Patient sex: M
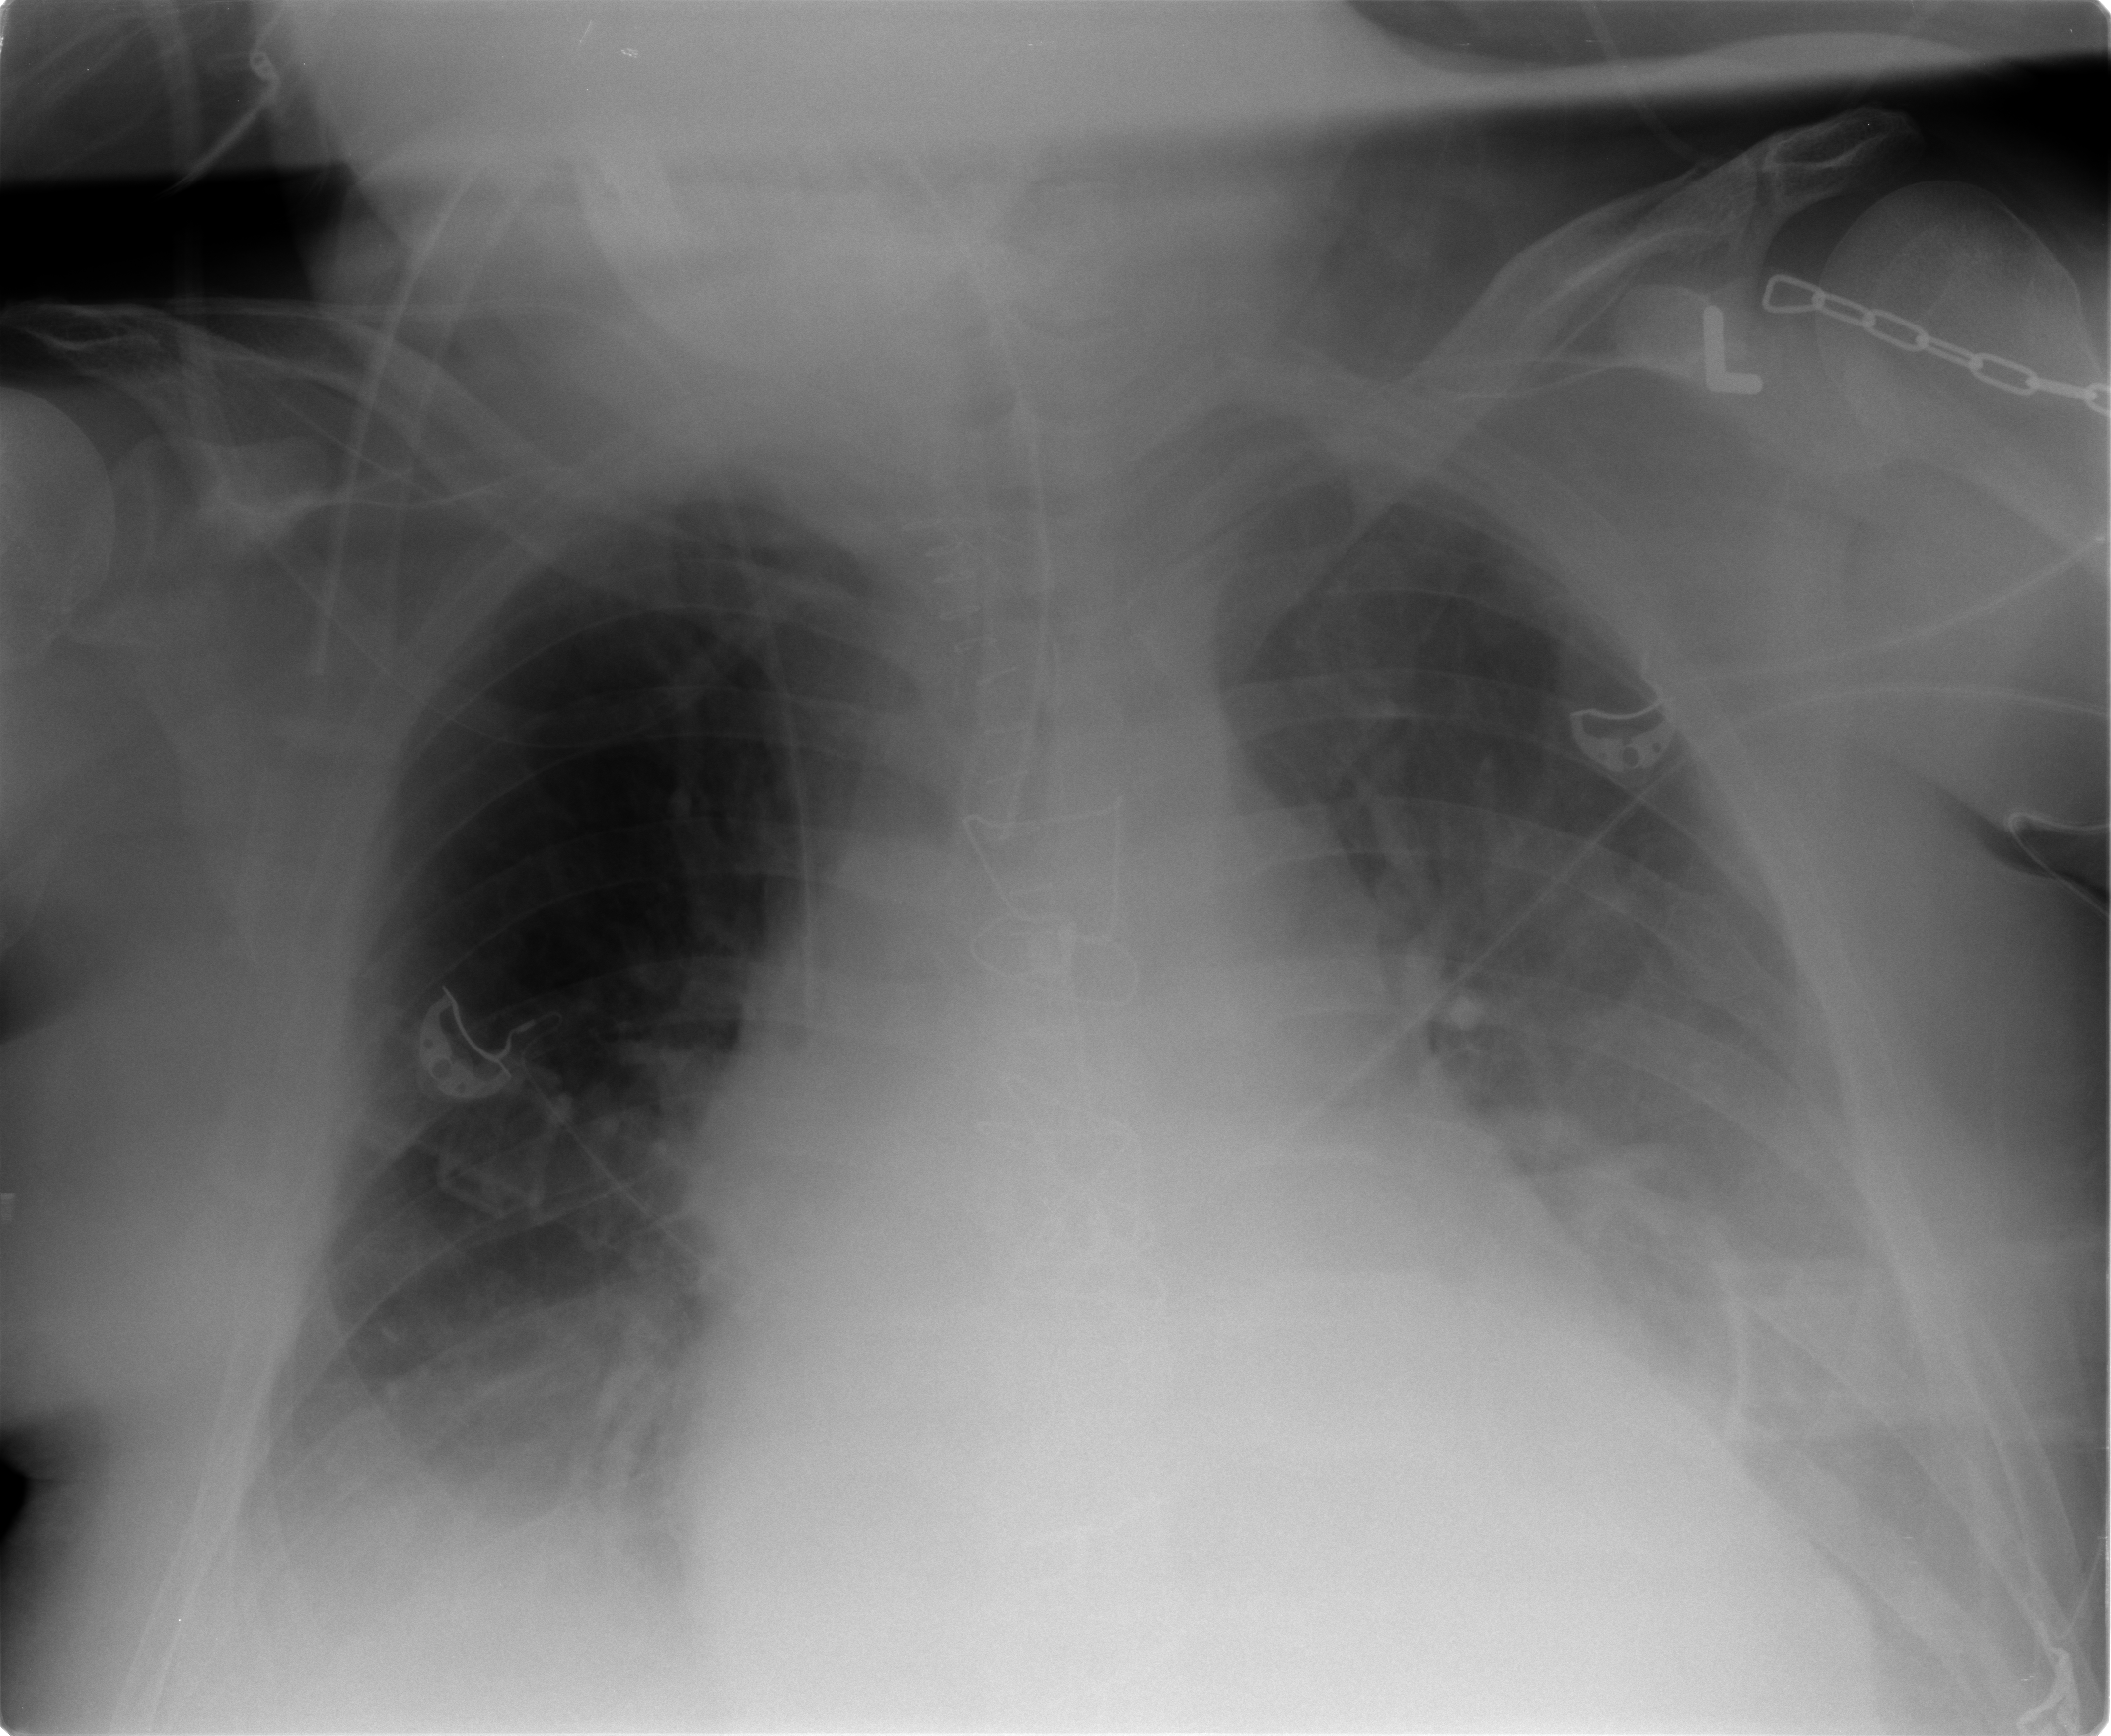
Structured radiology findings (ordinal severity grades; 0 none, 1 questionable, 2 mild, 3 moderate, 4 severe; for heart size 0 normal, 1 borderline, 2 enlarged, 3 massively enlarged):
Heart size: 2
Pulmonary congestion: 0
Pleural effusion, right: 2
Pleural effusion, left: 3
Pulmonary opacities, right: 0
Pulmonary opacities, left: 0
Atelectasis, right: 0
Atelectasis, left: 2